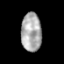
Tissue: prostate
Cell type: T cells
Senescence score: 0.2955
Nuclear area (px): 770
Mean DAPI intensity: 170.235